Question: I need to create an HTML text input element that features multicolored placeholder text. All of the text should be gray except, but a closing asterisk should be red, as in:

This strikes me as a seemingly simple task that is actually a lot more complicated because of how browsers restrict our ability to style native input elements.
I have heard of people using CSS to override native input styles so they can use custom fonts, etc., but is there away to have two special text styles (gray and red)? Or do I need to use an alternative (non-native) input?
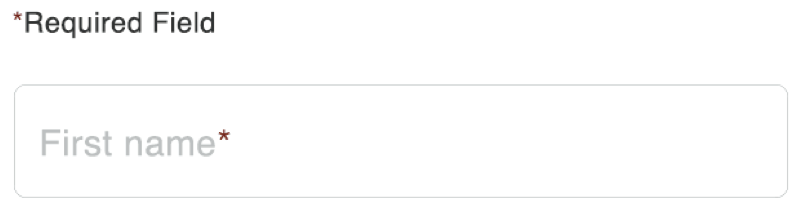
Answer: Try something like this: <URL>
The trick: address the placeholder text, add a "required" class to required inputs, and use the ':after' pseudo element to add an appropriately colored asterisk.
It looks like this is only working for Webkit browsers.